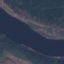
Land use / land cover: River